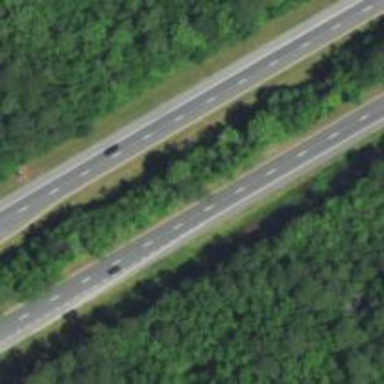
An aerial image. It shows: Trunk highway.